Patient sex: M
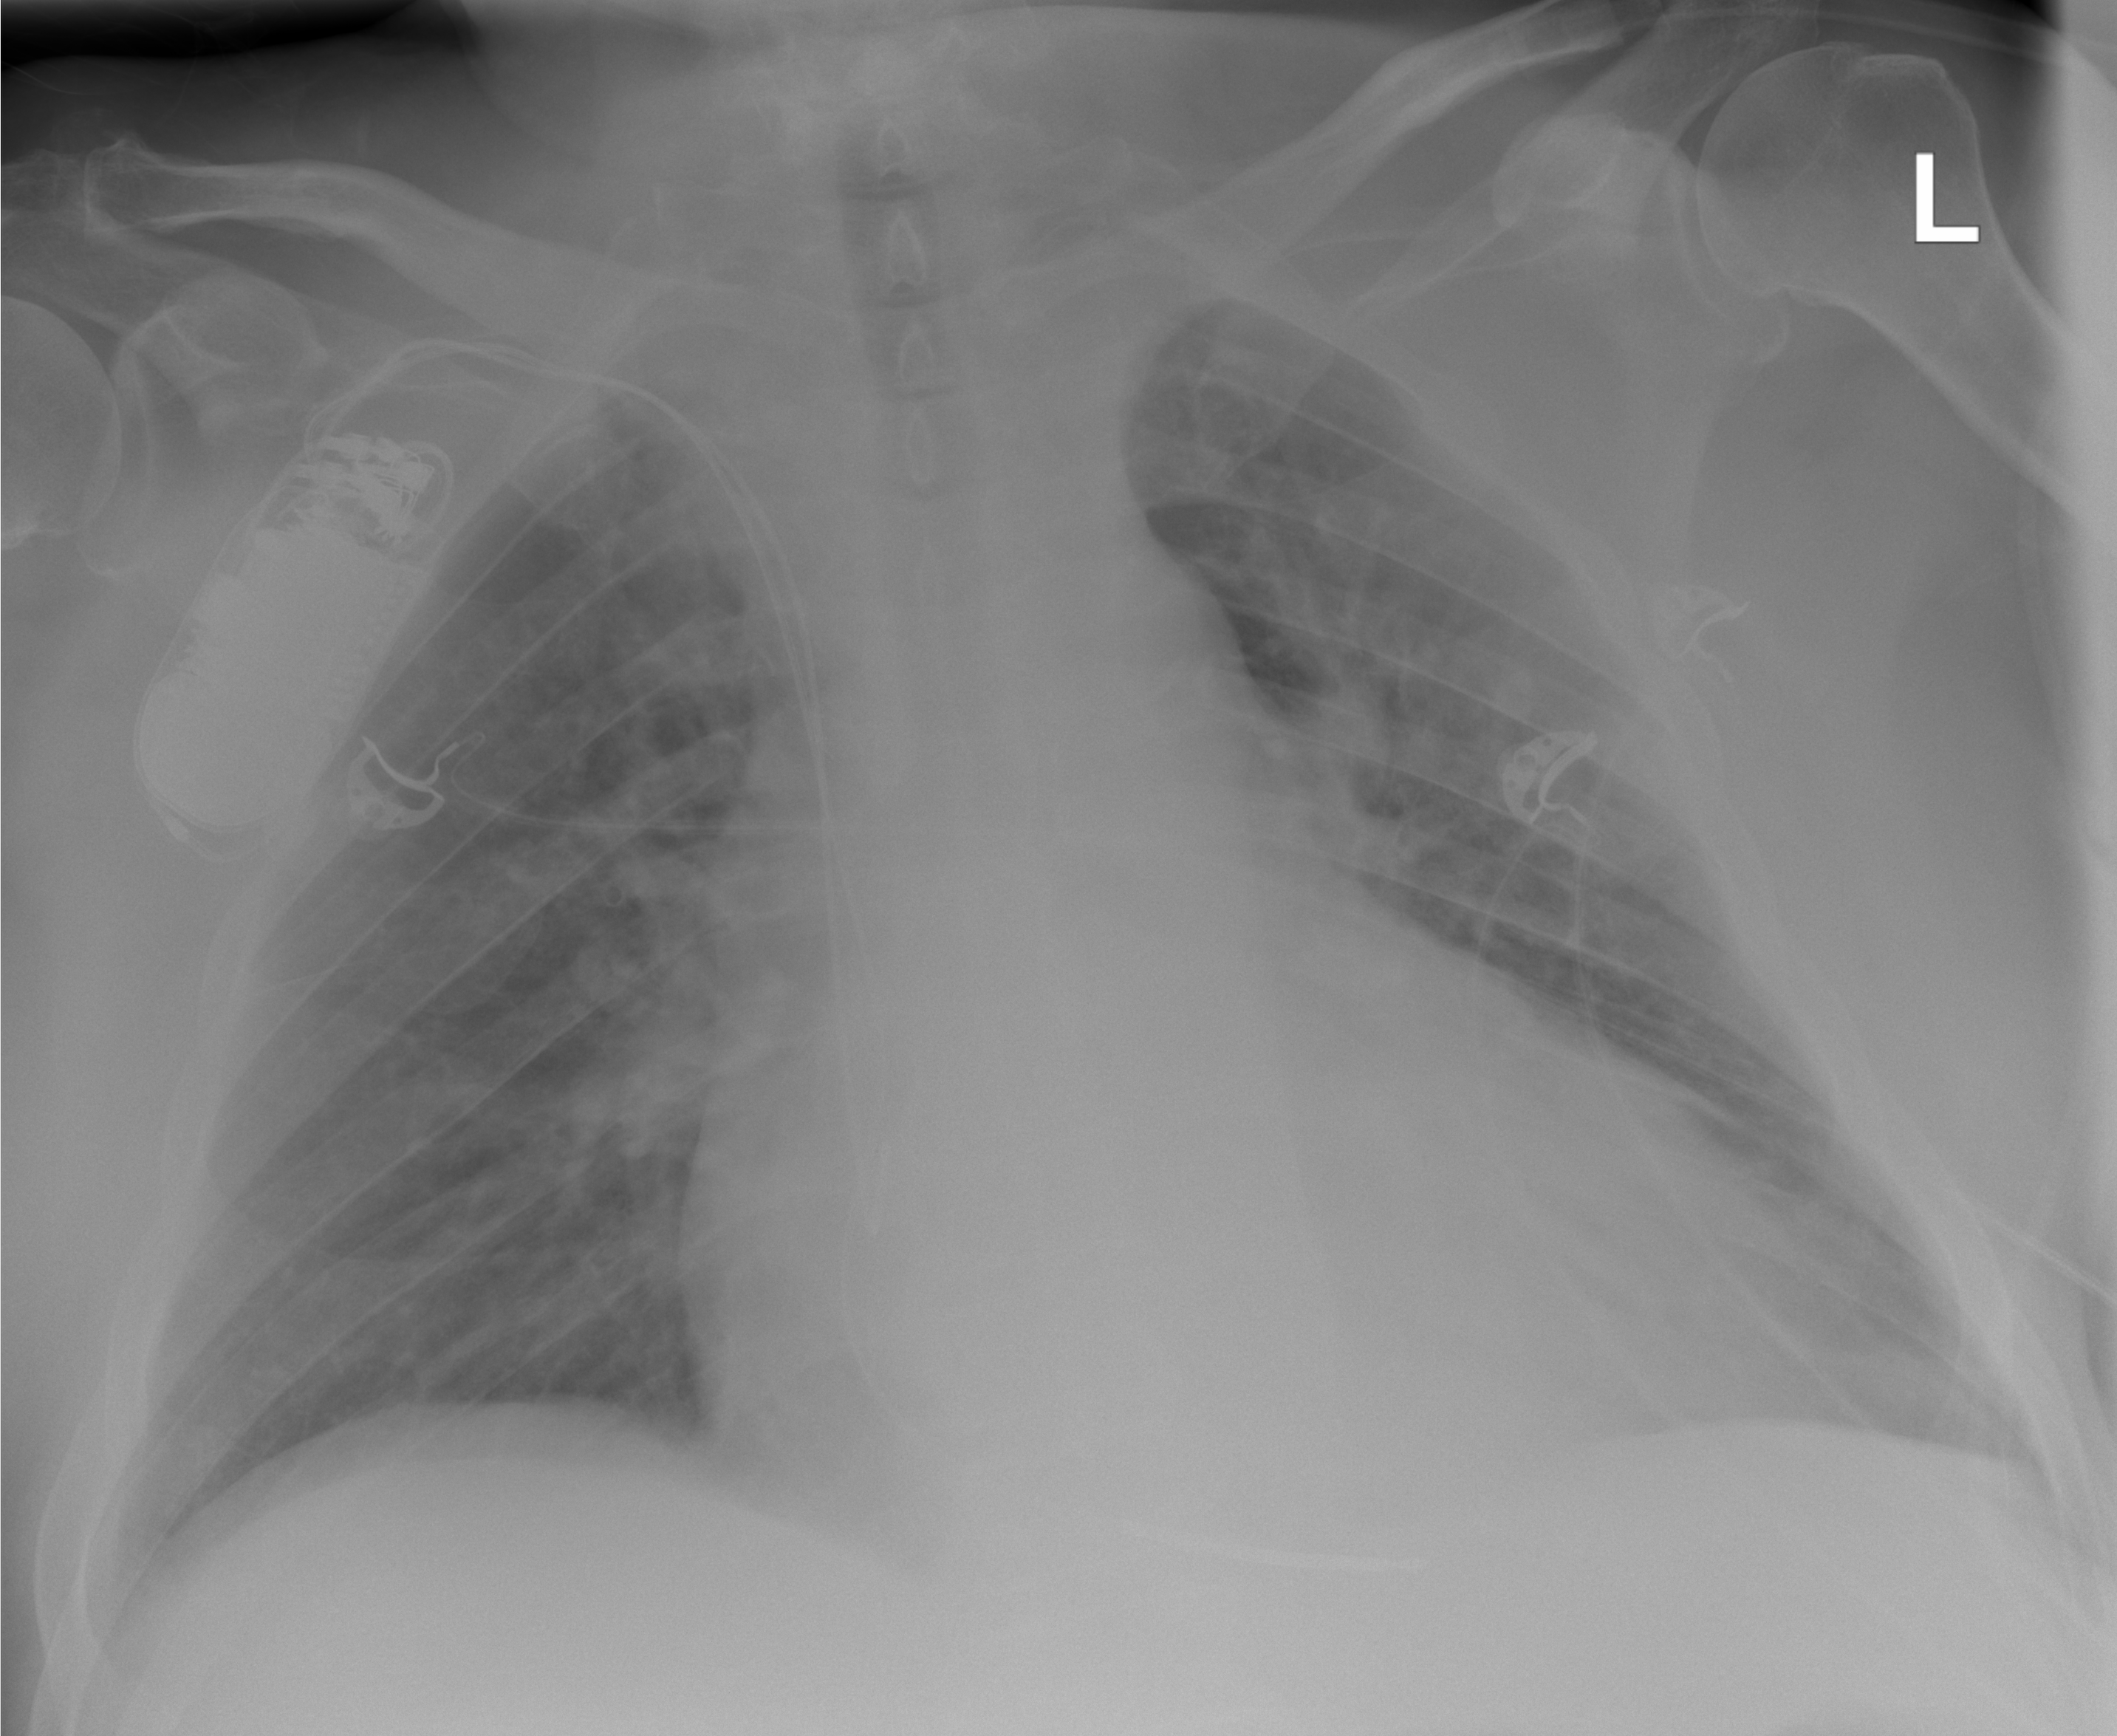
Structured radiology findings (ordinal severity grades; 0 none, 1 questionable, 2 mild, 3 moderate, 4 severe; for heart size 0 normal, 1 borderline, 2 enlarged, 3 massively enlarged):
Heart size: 2
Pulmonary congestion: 2
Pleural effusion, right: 0
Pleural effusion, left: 0
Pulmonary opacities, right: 0
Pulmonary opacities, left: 2
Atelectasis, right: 0
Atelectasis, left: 0